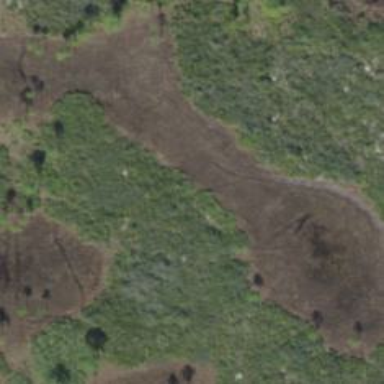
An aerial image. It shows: Marshy wetland area.